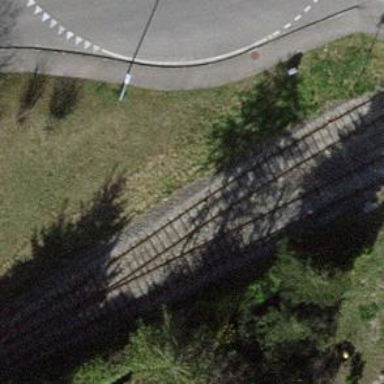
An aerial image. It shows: Single railway spur track.